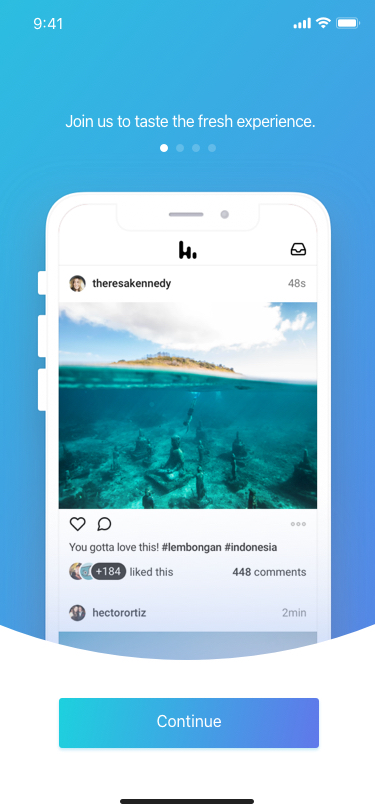
Text in this UI design:
Join us to taste the fresh experience.